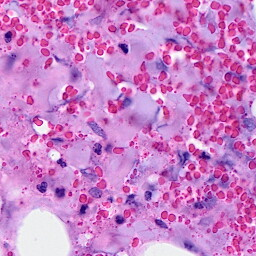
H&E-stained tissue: Breast